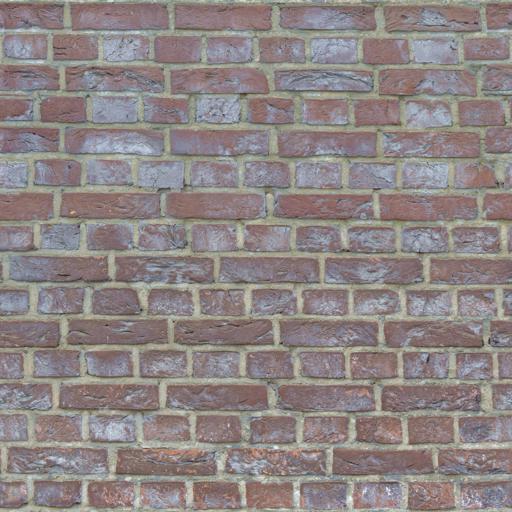
Tags: brick bricks clean old rough wall